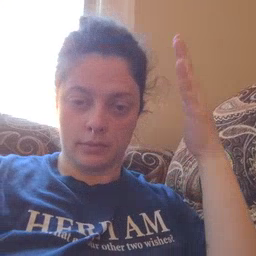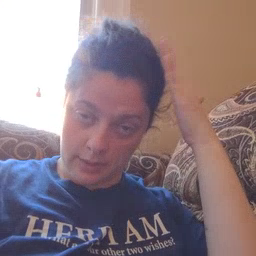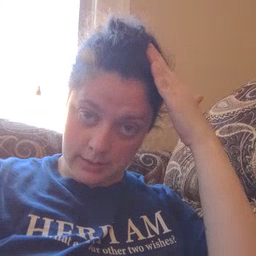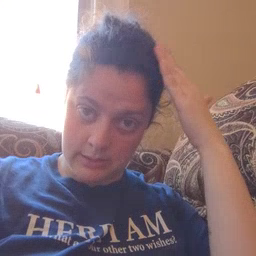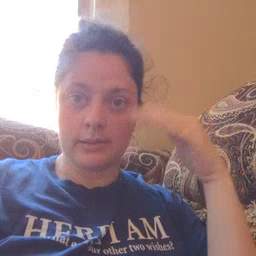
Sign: hat